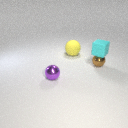
small purple metal sphere to the left of large yellow rubber sphere